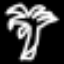
Label: palm tree